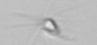
Label: Calciopappus